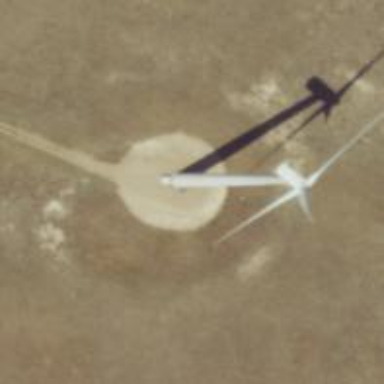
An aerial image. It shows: Wind generator powered by wind turbine.